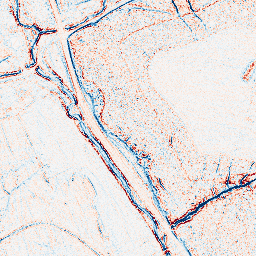
Category: edge_preserving
Decomposition family: bilateral
Decomposition parameters: d: 5
sigma_color: 25
sigma_space: 75
Upsampling method: bicubic_16x
Upsampling parameters: scale: 16
Upsampling scale: 16